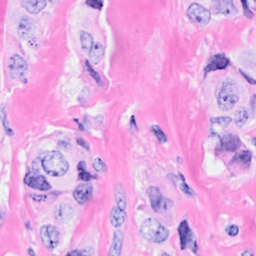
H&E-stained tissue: Breast